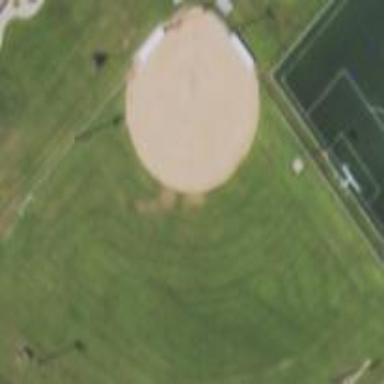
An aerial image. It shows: Baseball pitch for leisure and sports activities.